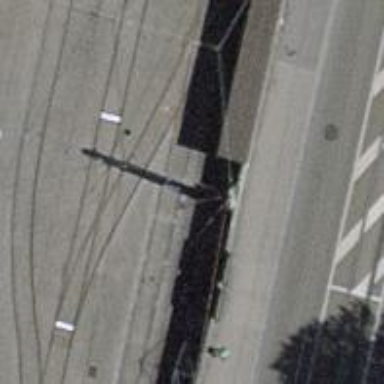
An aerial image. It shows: Tram railway with one track in service yard. The railway is electrified with contact line.